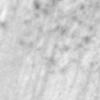
Label: change